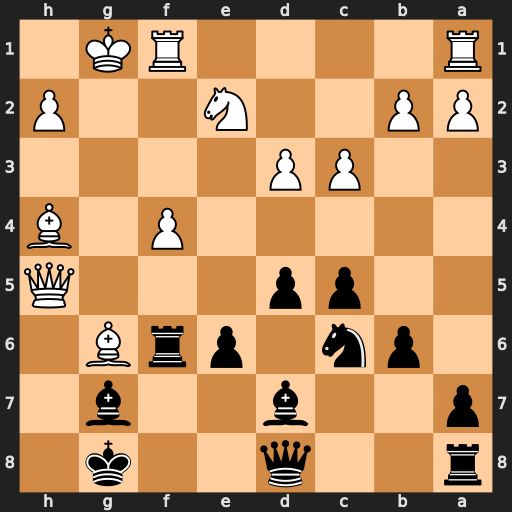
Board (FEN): r2q2k1/p2b2b1/1pn1prB1/2pp3Q/5P1B/2PP4/PP2N2P/R4RK1
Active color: b
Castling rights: -
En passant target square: -
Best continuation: Rxg6+ Qxg6 Qxh4